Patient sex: F
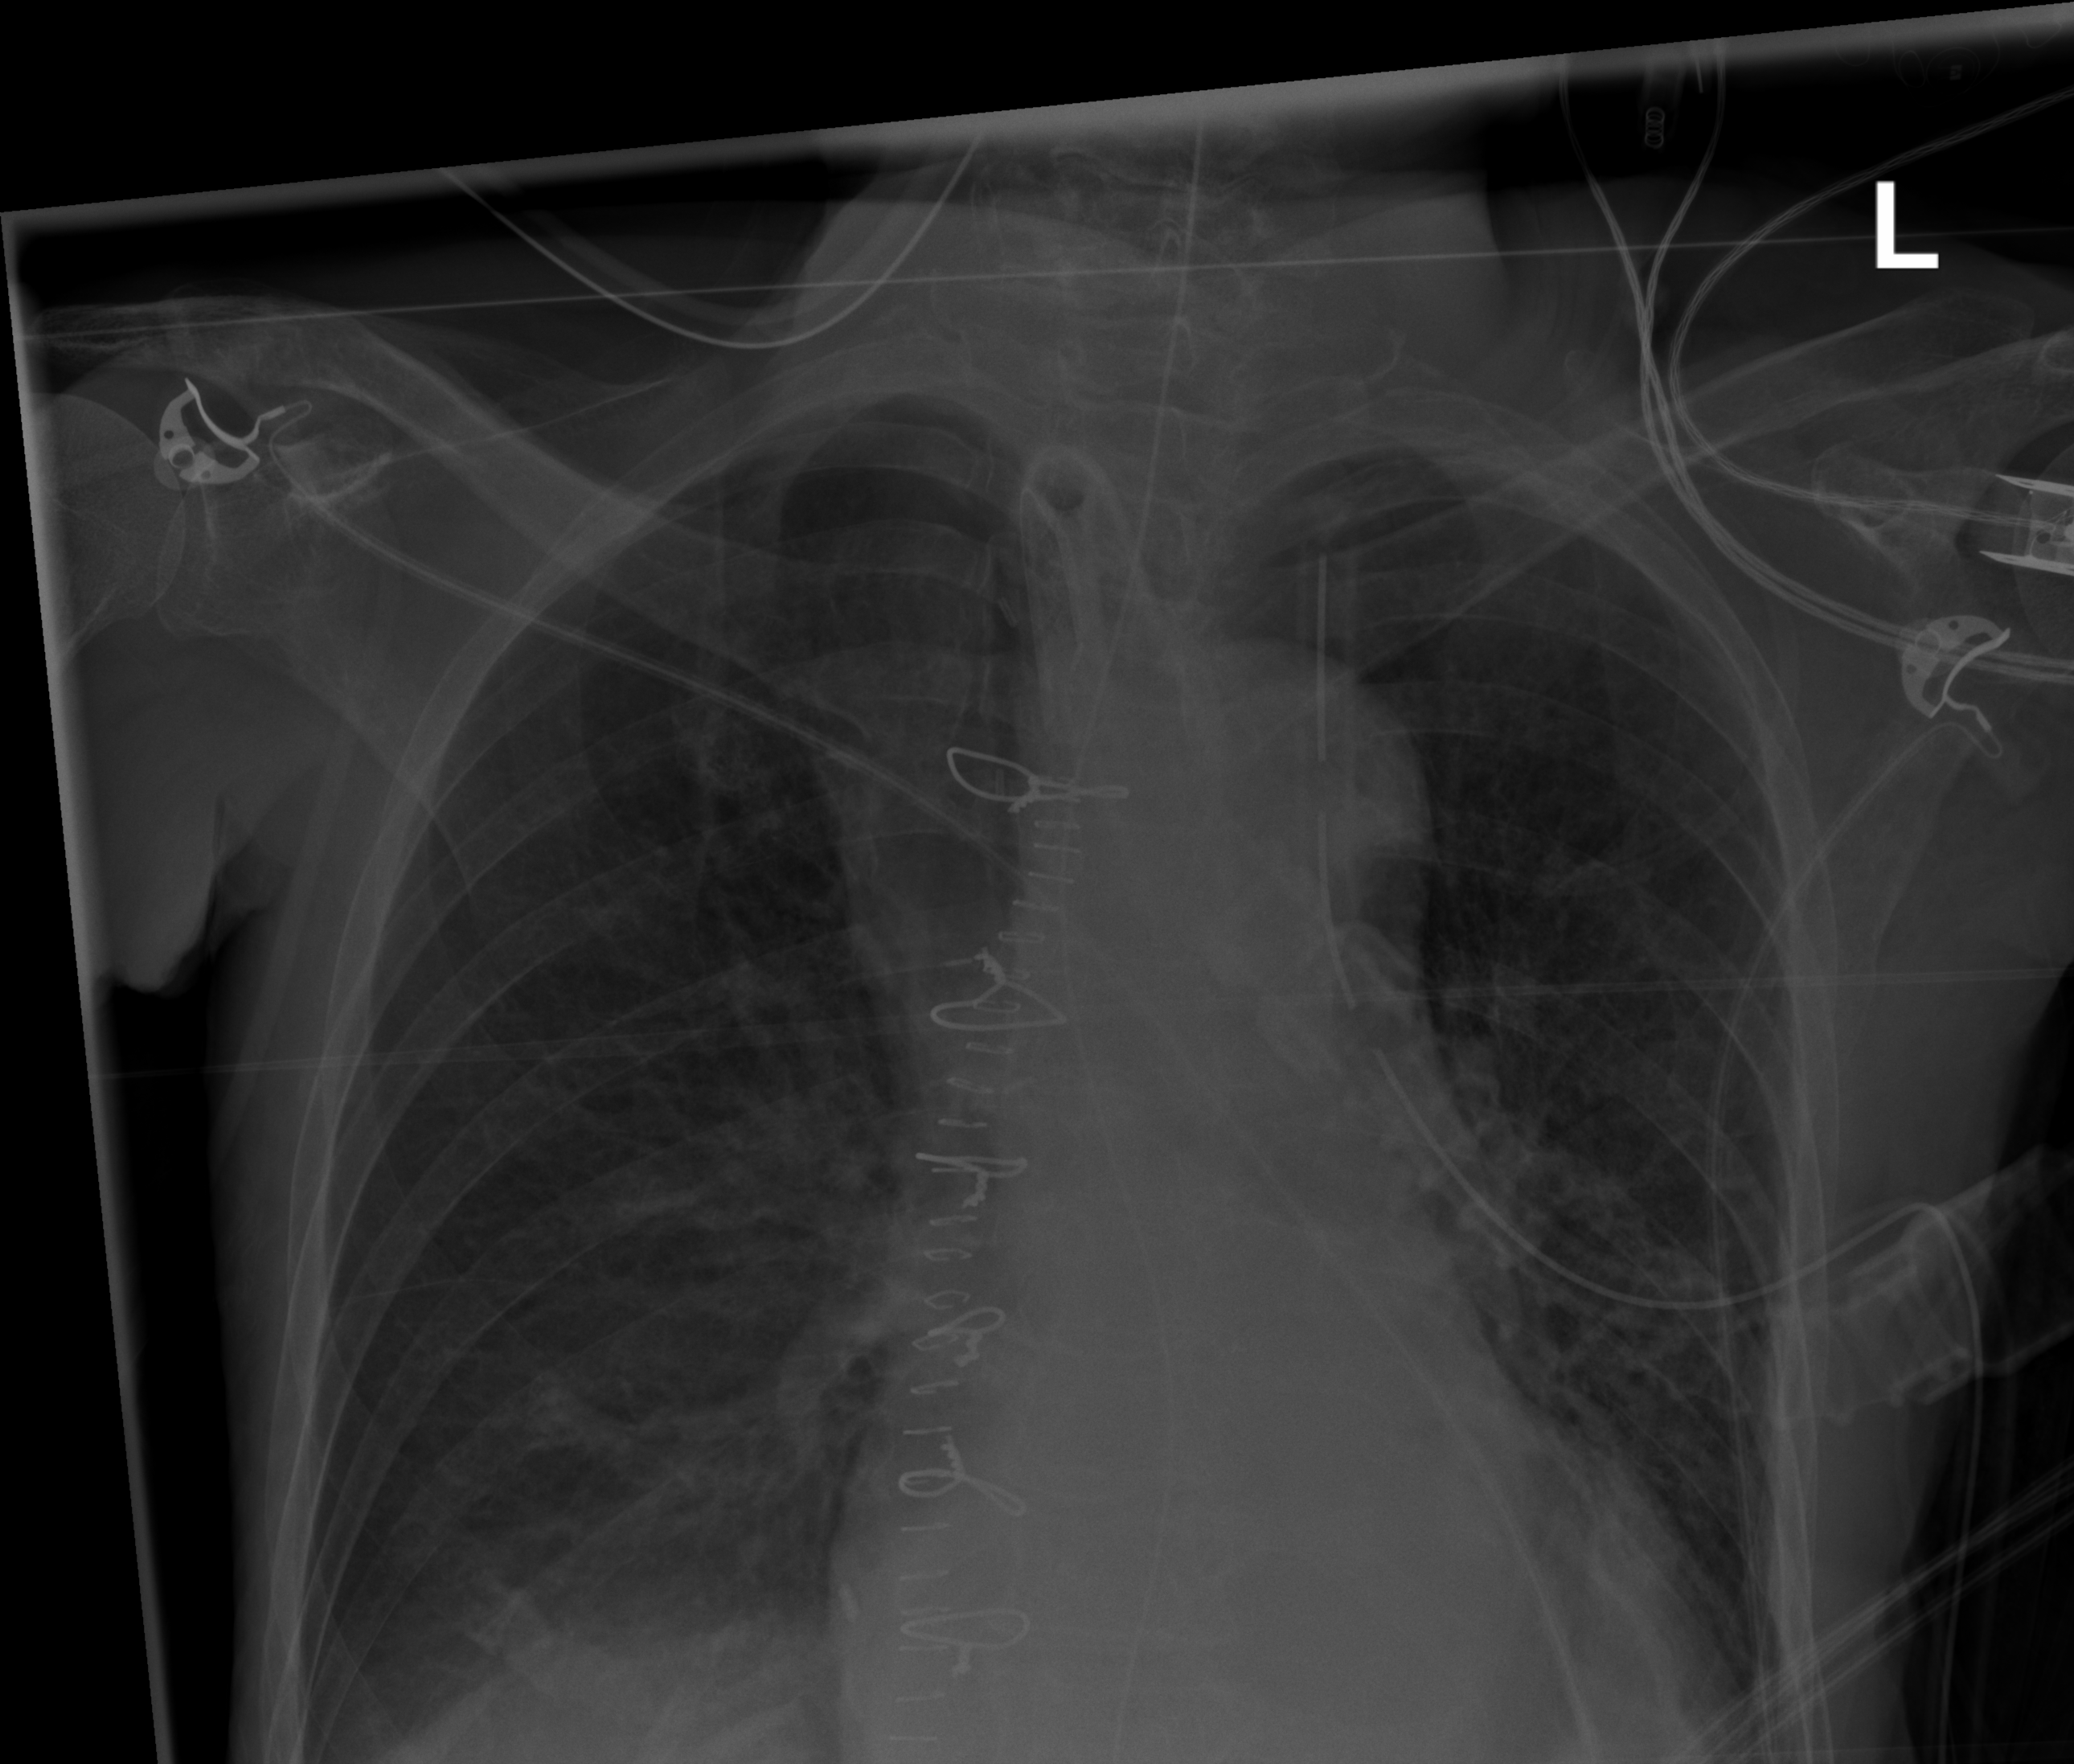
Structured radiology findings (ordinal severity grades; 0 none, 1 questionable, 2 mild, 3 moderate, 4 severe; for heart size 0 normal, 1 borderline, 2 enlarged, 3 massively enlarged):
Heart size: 1
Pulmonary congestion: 0
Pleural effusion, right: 1
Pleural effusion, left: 1
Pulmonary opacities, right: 0
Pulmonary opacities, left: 0
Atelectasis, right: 2
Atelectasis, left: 3